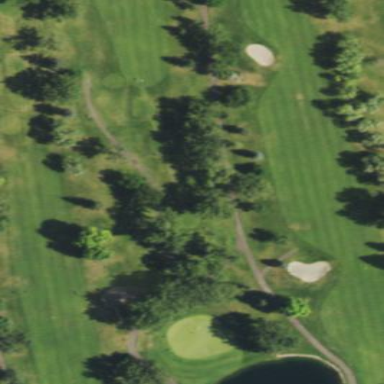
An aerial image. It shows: Well-manicured mown grass area used as golf fairway.